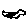
Label: bird